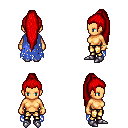
a pixel art fantasy rpg character, female body template, human, tanned skin, blue tattered cape, gold greaves, red extra-long topknot hairstyle, bracelets, metal boots, four views (front, back, left, right), 2x2 character sprite sheet, small pixel art, hard edges, no anti-aliasing